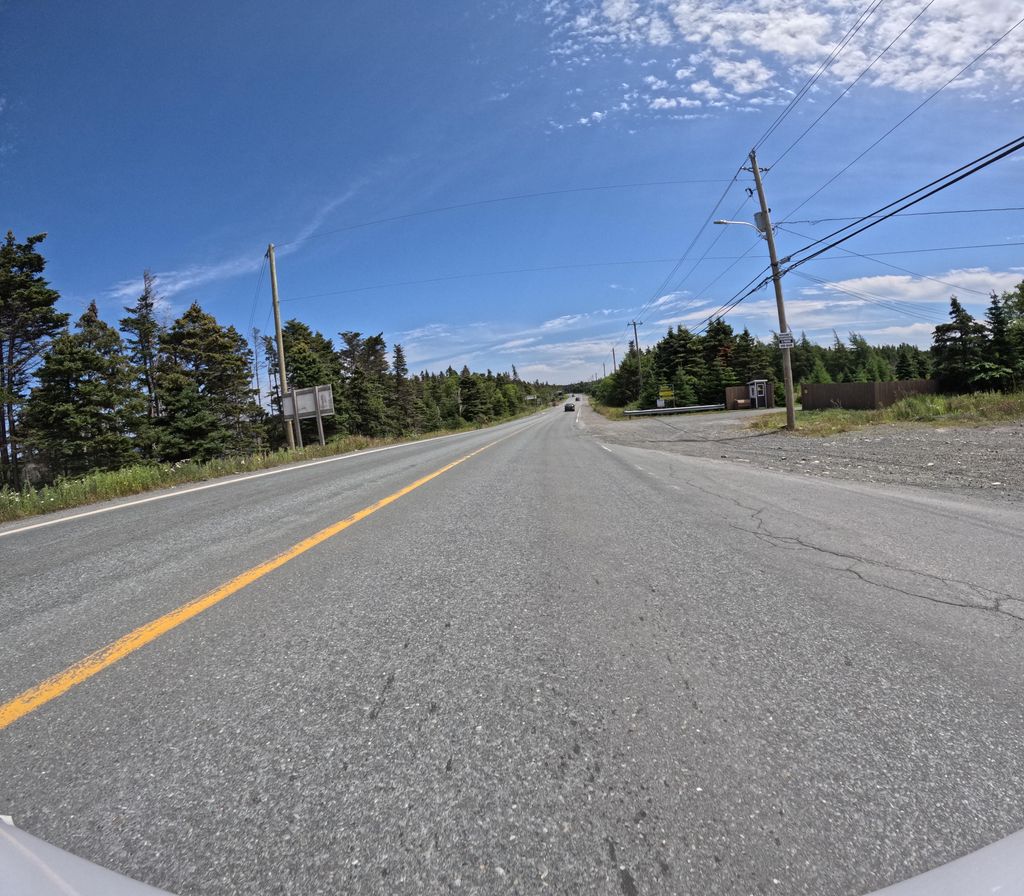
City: st_johns